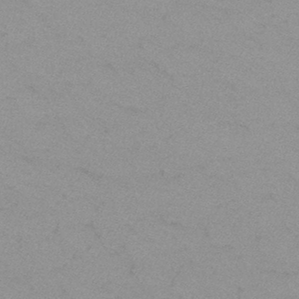
Label: frost